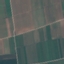
Land use / land cover: PermanentCrop